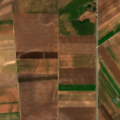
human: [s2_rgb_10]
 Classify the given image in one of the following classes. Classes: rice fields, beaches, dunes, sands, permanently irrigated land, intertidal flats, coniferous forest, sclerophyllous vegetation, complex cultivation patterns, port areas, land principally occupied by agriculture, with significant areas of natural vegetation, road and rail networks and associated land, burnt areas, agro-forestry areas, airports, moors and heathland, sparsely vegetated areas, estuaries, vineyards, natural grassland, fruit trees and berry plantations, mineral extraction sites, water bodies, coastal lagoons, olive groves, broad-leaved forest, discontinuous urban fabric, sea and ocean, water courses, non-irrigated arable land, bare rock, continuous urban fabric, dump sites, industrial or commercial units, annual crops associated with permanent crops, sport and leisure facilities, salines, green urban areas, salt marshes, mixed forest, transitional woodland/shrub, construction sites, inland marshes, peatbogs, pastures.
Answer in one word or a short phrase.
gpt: non-irrigated arable land